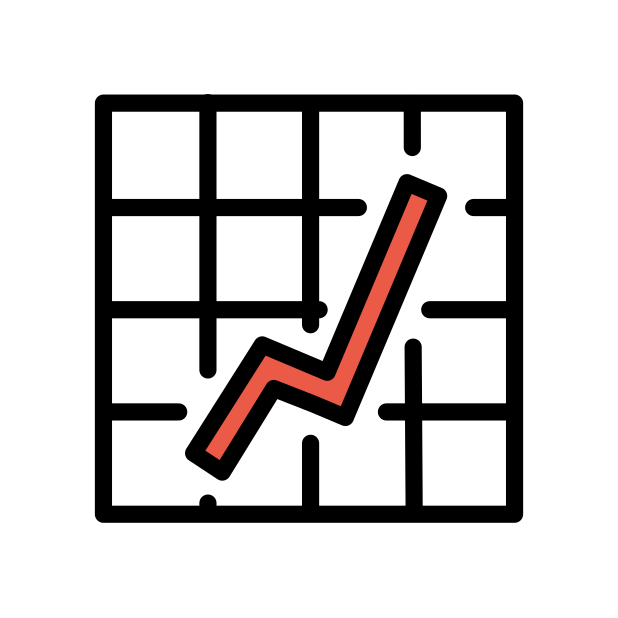
chart increasing